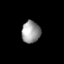
Tissue: lung
Cell type: T cells
Senescence score: 0.5814
Nuclear area (px): 396
Mean DAPI intensity: 155.985